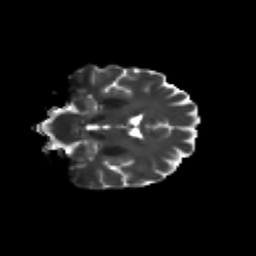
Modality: T2w
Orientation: coronal
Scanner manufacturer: siemens
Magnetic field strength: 3 T
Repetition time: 9.2 s
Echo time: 0.084 s